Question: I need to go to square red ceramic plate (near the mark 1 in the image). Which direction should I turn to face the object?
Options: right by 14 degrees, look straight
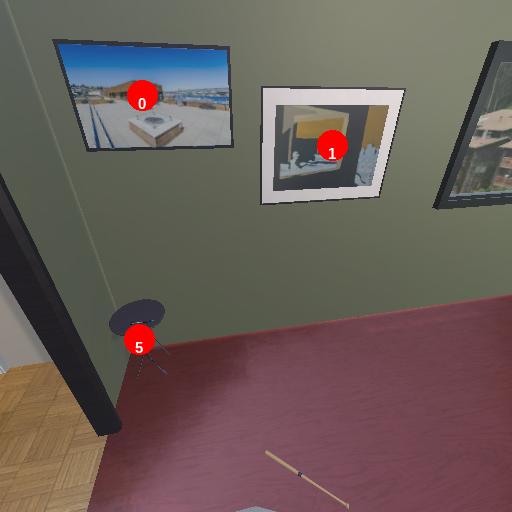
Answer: right by 14 degrees